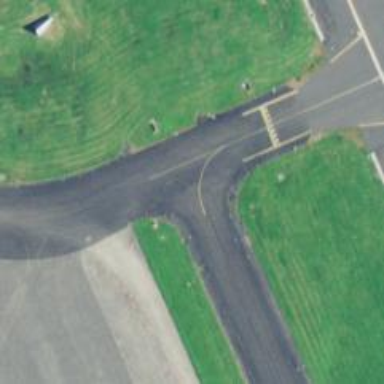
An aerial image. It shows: Image of taxiway at airport.